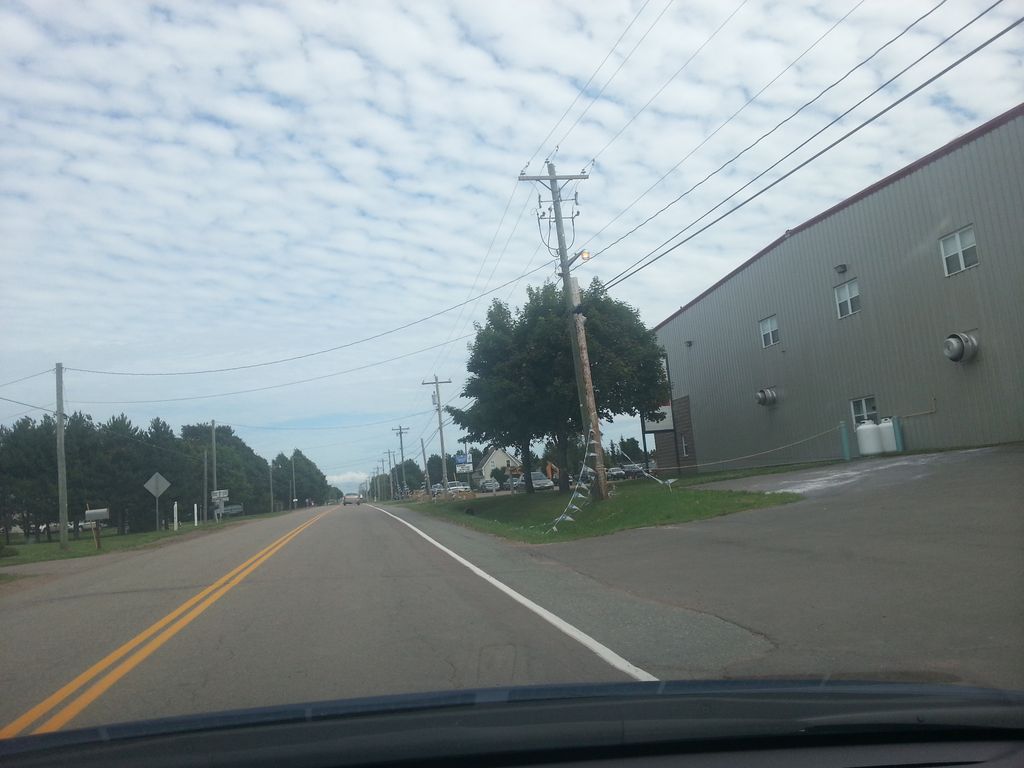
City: charlottetown